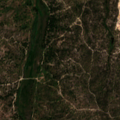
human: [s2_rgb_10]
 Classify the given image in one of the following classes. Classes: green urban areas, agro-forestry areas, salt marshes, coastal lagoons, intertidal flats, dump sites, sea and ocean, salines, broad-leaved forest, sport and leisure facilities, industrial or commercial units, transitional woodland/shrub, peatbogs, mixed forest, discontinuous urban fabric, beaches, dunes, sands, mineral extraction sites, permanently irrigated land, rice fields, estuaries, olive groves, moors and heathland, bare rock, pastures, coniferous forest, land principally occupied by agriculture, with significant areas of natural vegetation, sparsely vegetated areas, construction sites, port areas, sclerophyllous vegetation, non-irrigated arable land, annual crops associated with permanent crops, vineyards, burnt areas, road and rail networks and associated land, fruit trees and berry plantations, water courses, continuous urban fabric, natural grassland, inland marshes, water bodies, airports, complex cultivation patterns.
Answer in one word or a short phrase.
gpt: non-irrigated arable land, broad-leaved forest, mixed forest